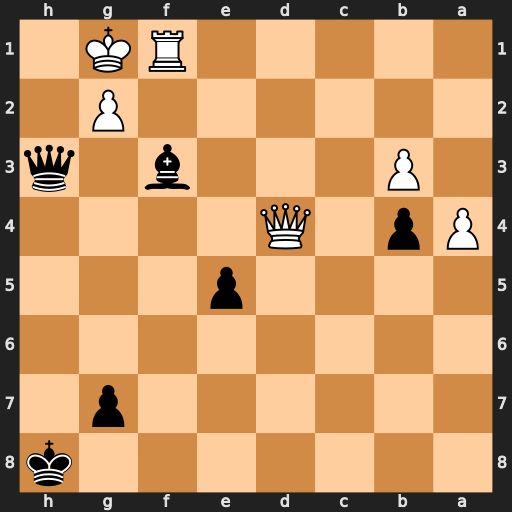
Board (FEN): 7k/6p1/8/4p3/Pp1Q4/1P3b1q/6P1/5RK1
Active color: b
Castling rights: -
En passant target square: -
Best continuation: Qxg2#